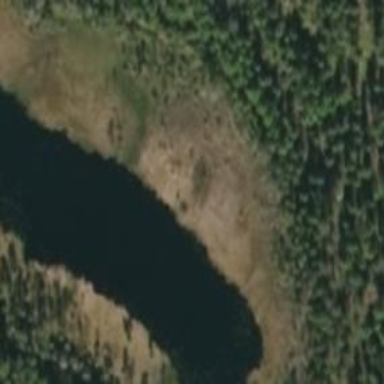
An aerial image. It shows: Pond surrounded by natural water.